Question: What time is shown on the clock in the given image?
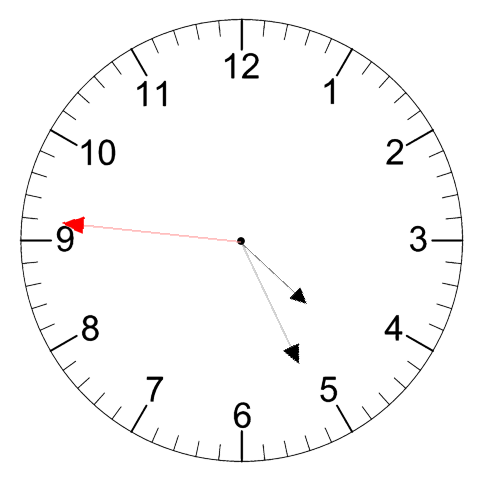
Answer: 04:25:46